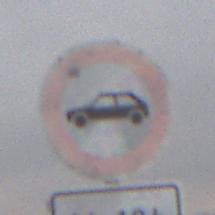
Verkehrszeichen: VerbotPersonenkraftwagen
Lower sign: ZeitangabenOhneBeschraenkungAufWochentage1
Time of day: Midday
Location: Outdoor (RoadRail)
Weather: Overcast
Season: NotSpecified
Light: Natural